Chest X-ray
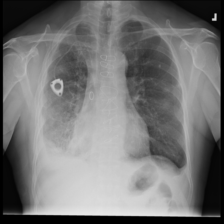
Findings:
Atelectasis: negative
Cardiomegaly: negative
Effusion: positive
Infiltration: negative
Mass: positive
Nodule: negative
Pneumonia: negative
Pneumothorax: negative
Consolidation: negative
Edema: negative
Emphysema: negative
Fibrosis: negative
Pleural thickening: negative
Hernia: negative